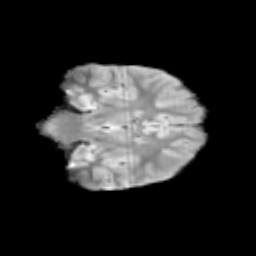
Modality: T2w
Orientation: coronal
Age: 11
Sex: female
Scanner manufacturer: siemens
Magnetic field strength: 3 T
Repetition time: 3.8 s
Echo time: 0.07 s